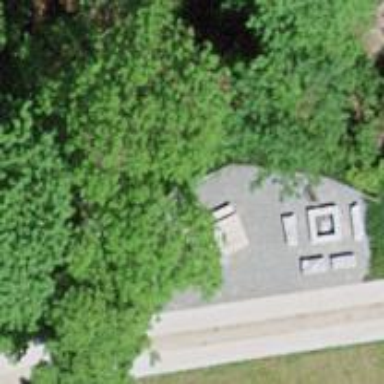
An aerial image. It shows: Picnic site with BBQ amenities.